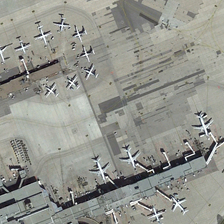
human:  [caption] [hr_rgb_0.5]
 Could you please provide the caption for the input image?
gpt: many planes are parked at the airport .

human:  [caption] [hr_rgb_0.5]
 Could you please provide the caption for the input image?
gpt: many planes are parked at the airport .

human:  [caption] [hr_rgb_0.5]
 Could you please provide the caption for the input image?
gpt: the airport was built on a very grand scale .

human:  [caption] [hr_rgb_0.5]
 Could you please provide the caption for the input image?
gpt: the airport was built on a very grand scale .

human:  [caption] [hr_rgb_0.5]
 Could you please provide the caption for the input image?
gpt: many planes are parked at the airport .